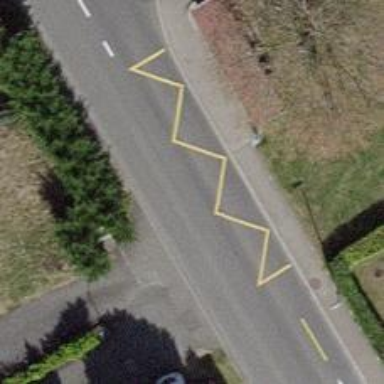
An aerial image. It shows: Bus stop with shelter for public transportation.